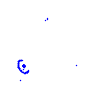
Particle: proton